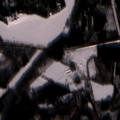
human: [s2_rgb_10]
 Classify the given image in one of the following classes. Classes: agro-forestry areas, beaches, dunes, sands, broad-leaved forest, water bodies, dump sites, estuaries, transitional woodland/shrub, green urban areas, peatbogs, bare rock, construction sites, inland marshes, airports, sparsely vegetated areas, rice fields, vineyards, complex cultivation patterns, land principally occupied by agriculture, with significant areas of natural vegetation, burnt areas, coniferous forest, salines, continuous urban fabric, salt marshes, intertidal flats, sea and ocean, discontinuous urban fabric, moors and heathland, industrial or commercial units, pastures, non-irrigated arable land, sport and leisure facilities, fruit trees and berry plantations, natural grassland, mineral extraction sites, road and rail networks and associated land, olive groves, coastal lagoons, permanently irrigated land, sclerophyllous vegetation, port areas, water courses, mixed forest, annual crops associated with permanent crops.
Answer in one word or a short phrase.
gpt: non-irrigated arable land, broad-leaved forest, coniferous forest, mixed forest, transitional woodland/shrub